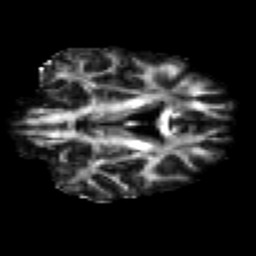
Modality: FA
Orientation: coronal
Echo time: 0.087 s